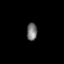
Tissue: lung
Cell type: Fibroblasts
Senescence score: 0.5828
Nuclear area (px): 177
Mean DAPI intensity: 118.61